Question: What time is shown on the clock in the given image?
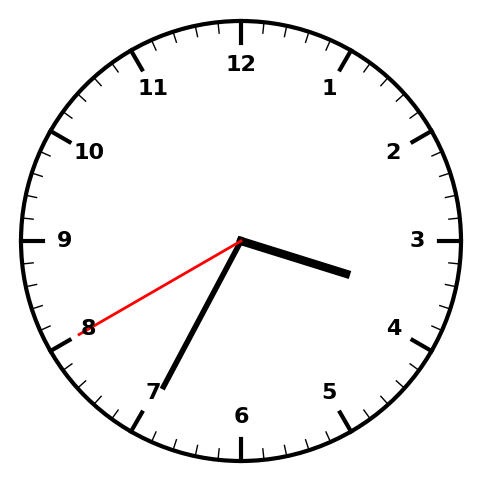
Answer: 03:34:40